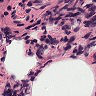
Metastatic tissue present: no